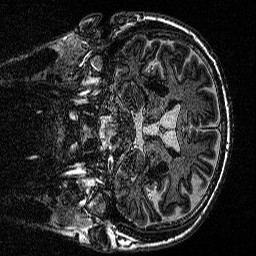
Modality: MP2RAGE
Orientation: coronal
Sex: male
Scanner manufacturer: siemens
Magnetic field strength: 3 T
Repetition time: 5 s
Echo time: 0.00292 s